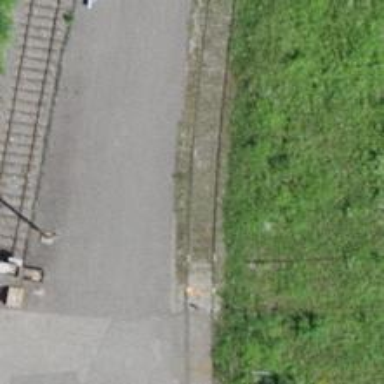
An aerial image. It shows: Railway yard with one track.